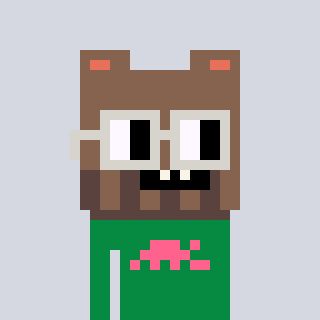
a pixel art character with square light gray glasses, a bear-shaped head and a green-colored body on a cool background